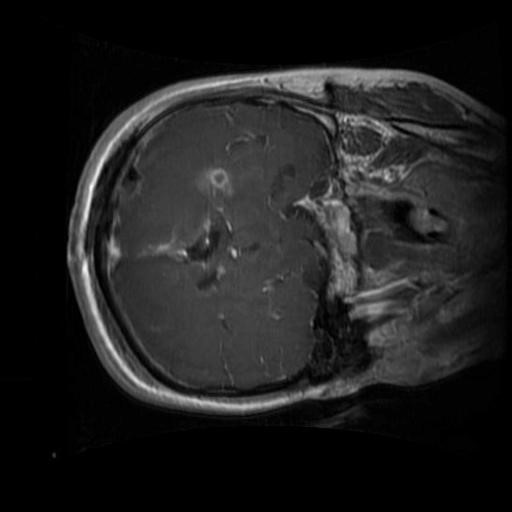
Label: brain_glioma